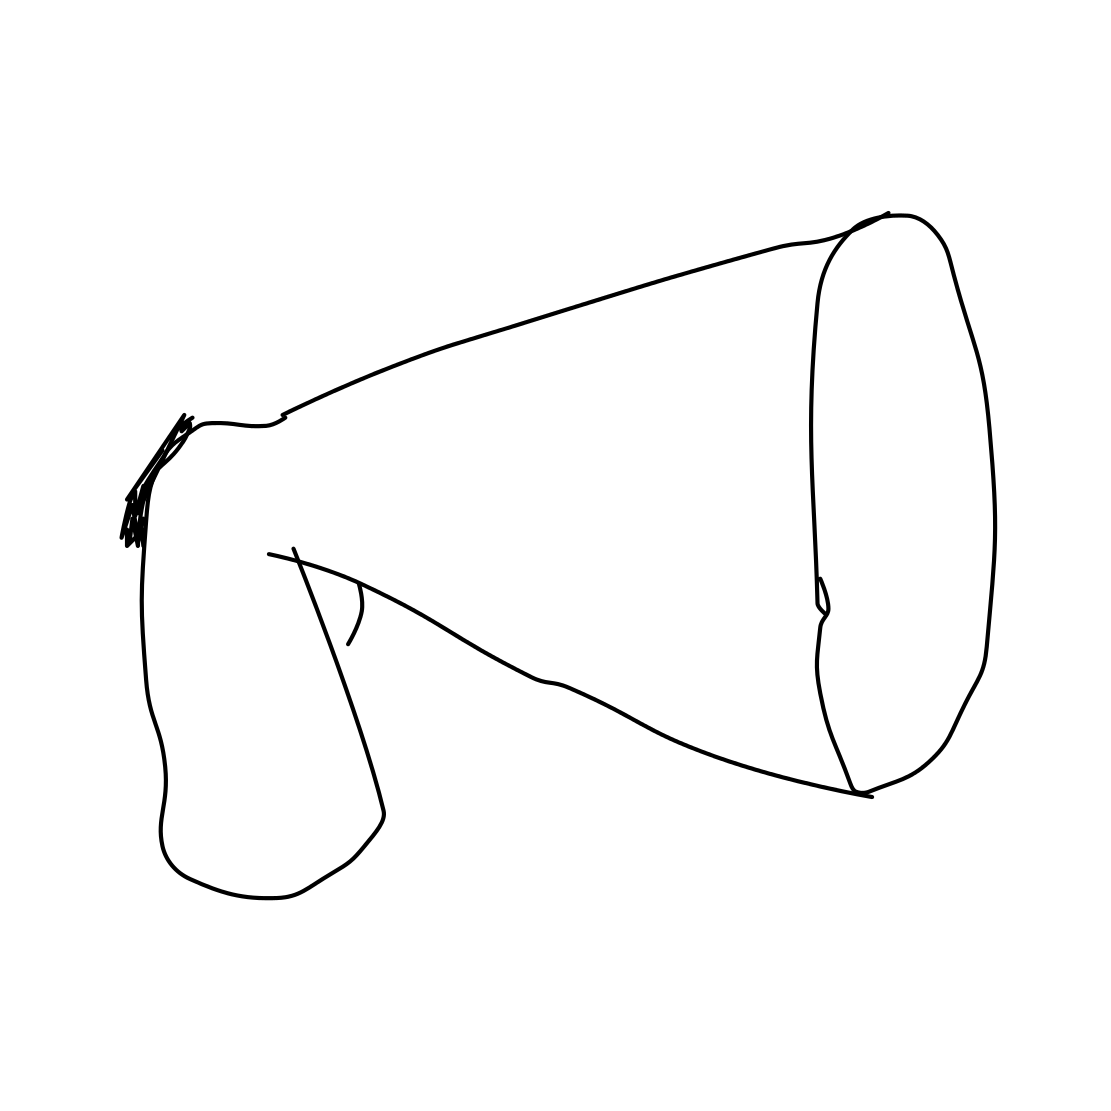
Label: megaphone